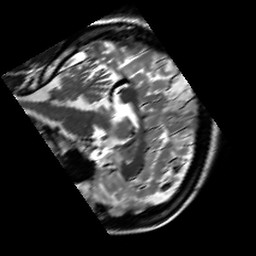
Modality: T2w
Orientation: sagittal
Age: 22
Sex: female
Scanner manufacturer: siemens
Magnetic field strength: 3 T
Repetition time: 7 s
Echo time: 0.09 s